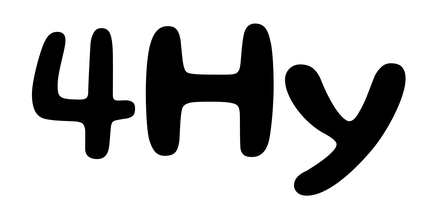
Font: Gluten_Medium